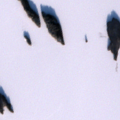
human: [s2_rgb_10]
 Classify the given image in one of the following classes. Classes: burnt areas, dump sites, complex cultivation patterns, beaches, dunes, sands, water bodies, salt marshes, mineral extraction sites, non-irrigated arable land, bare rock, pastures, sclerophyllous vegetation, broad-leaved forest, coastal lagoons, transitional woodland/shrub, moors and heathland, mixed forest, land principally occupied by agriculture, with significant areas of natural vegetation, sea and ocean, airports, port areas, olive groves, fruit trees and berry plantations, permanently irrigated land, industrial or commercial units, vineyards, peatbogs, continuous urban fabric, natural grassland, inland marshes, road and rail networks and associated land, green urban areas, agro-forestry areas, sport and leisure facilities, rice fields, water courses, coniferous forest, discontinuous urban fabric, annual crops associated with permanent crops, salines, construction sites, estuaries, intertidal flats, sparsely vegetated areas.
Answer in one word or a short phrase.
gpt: water bodies